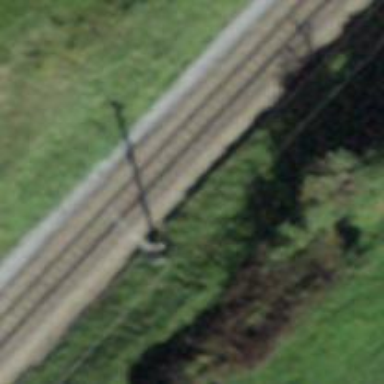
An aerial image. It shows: Power pole.